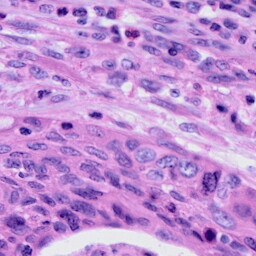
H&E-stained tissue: Cervix